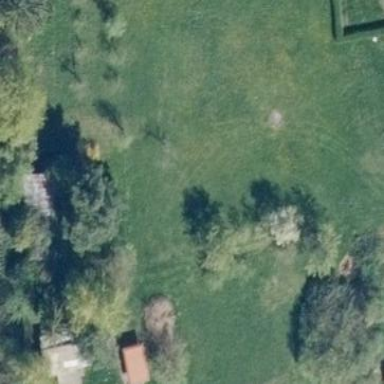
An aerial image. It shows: Garden that is leisure land.